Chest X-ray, PA view. Patient: 40 years old, sex F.
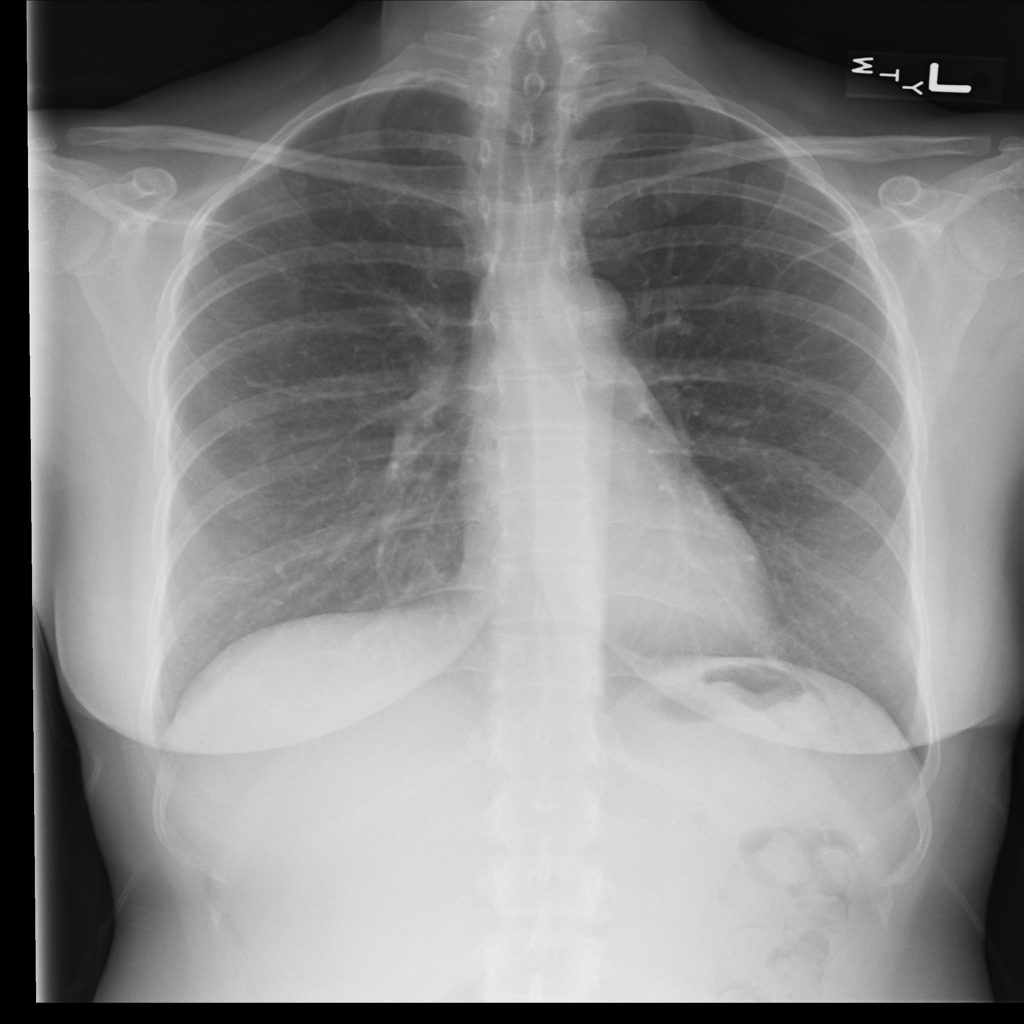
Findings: No Finding